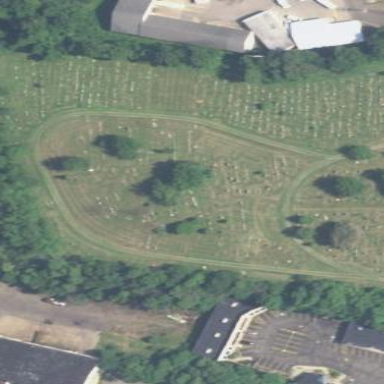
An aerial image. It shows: Grave yard.